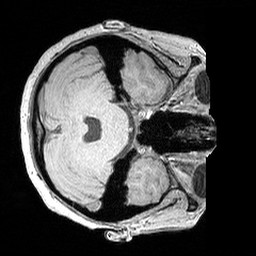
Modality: MP2RAGE
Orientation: axial
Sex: female
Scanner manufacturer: siemens
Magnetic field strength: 3 T
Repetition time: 5 s
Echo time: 0.00292 s